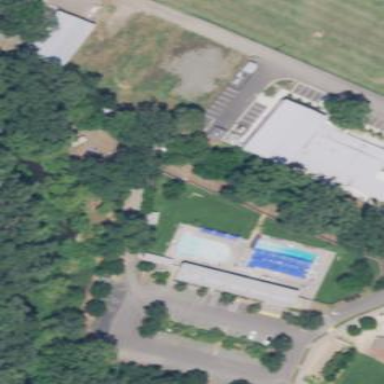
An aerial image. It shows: Sports center specializing in swimming activities located on leisure land.